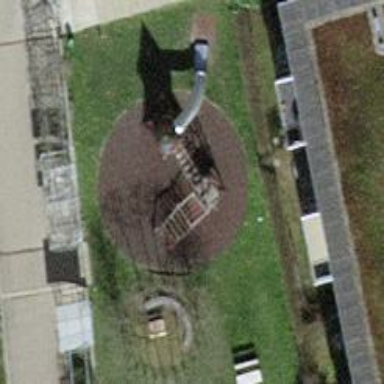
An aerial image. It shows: Playground area for leisure activities on the land.